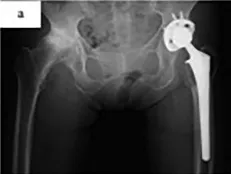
Anterior-posterior plain radiograph of the hip joint. . (a) Plain radiograph before 1st-stage operation.
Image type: radiology (x_ray)